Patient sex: F
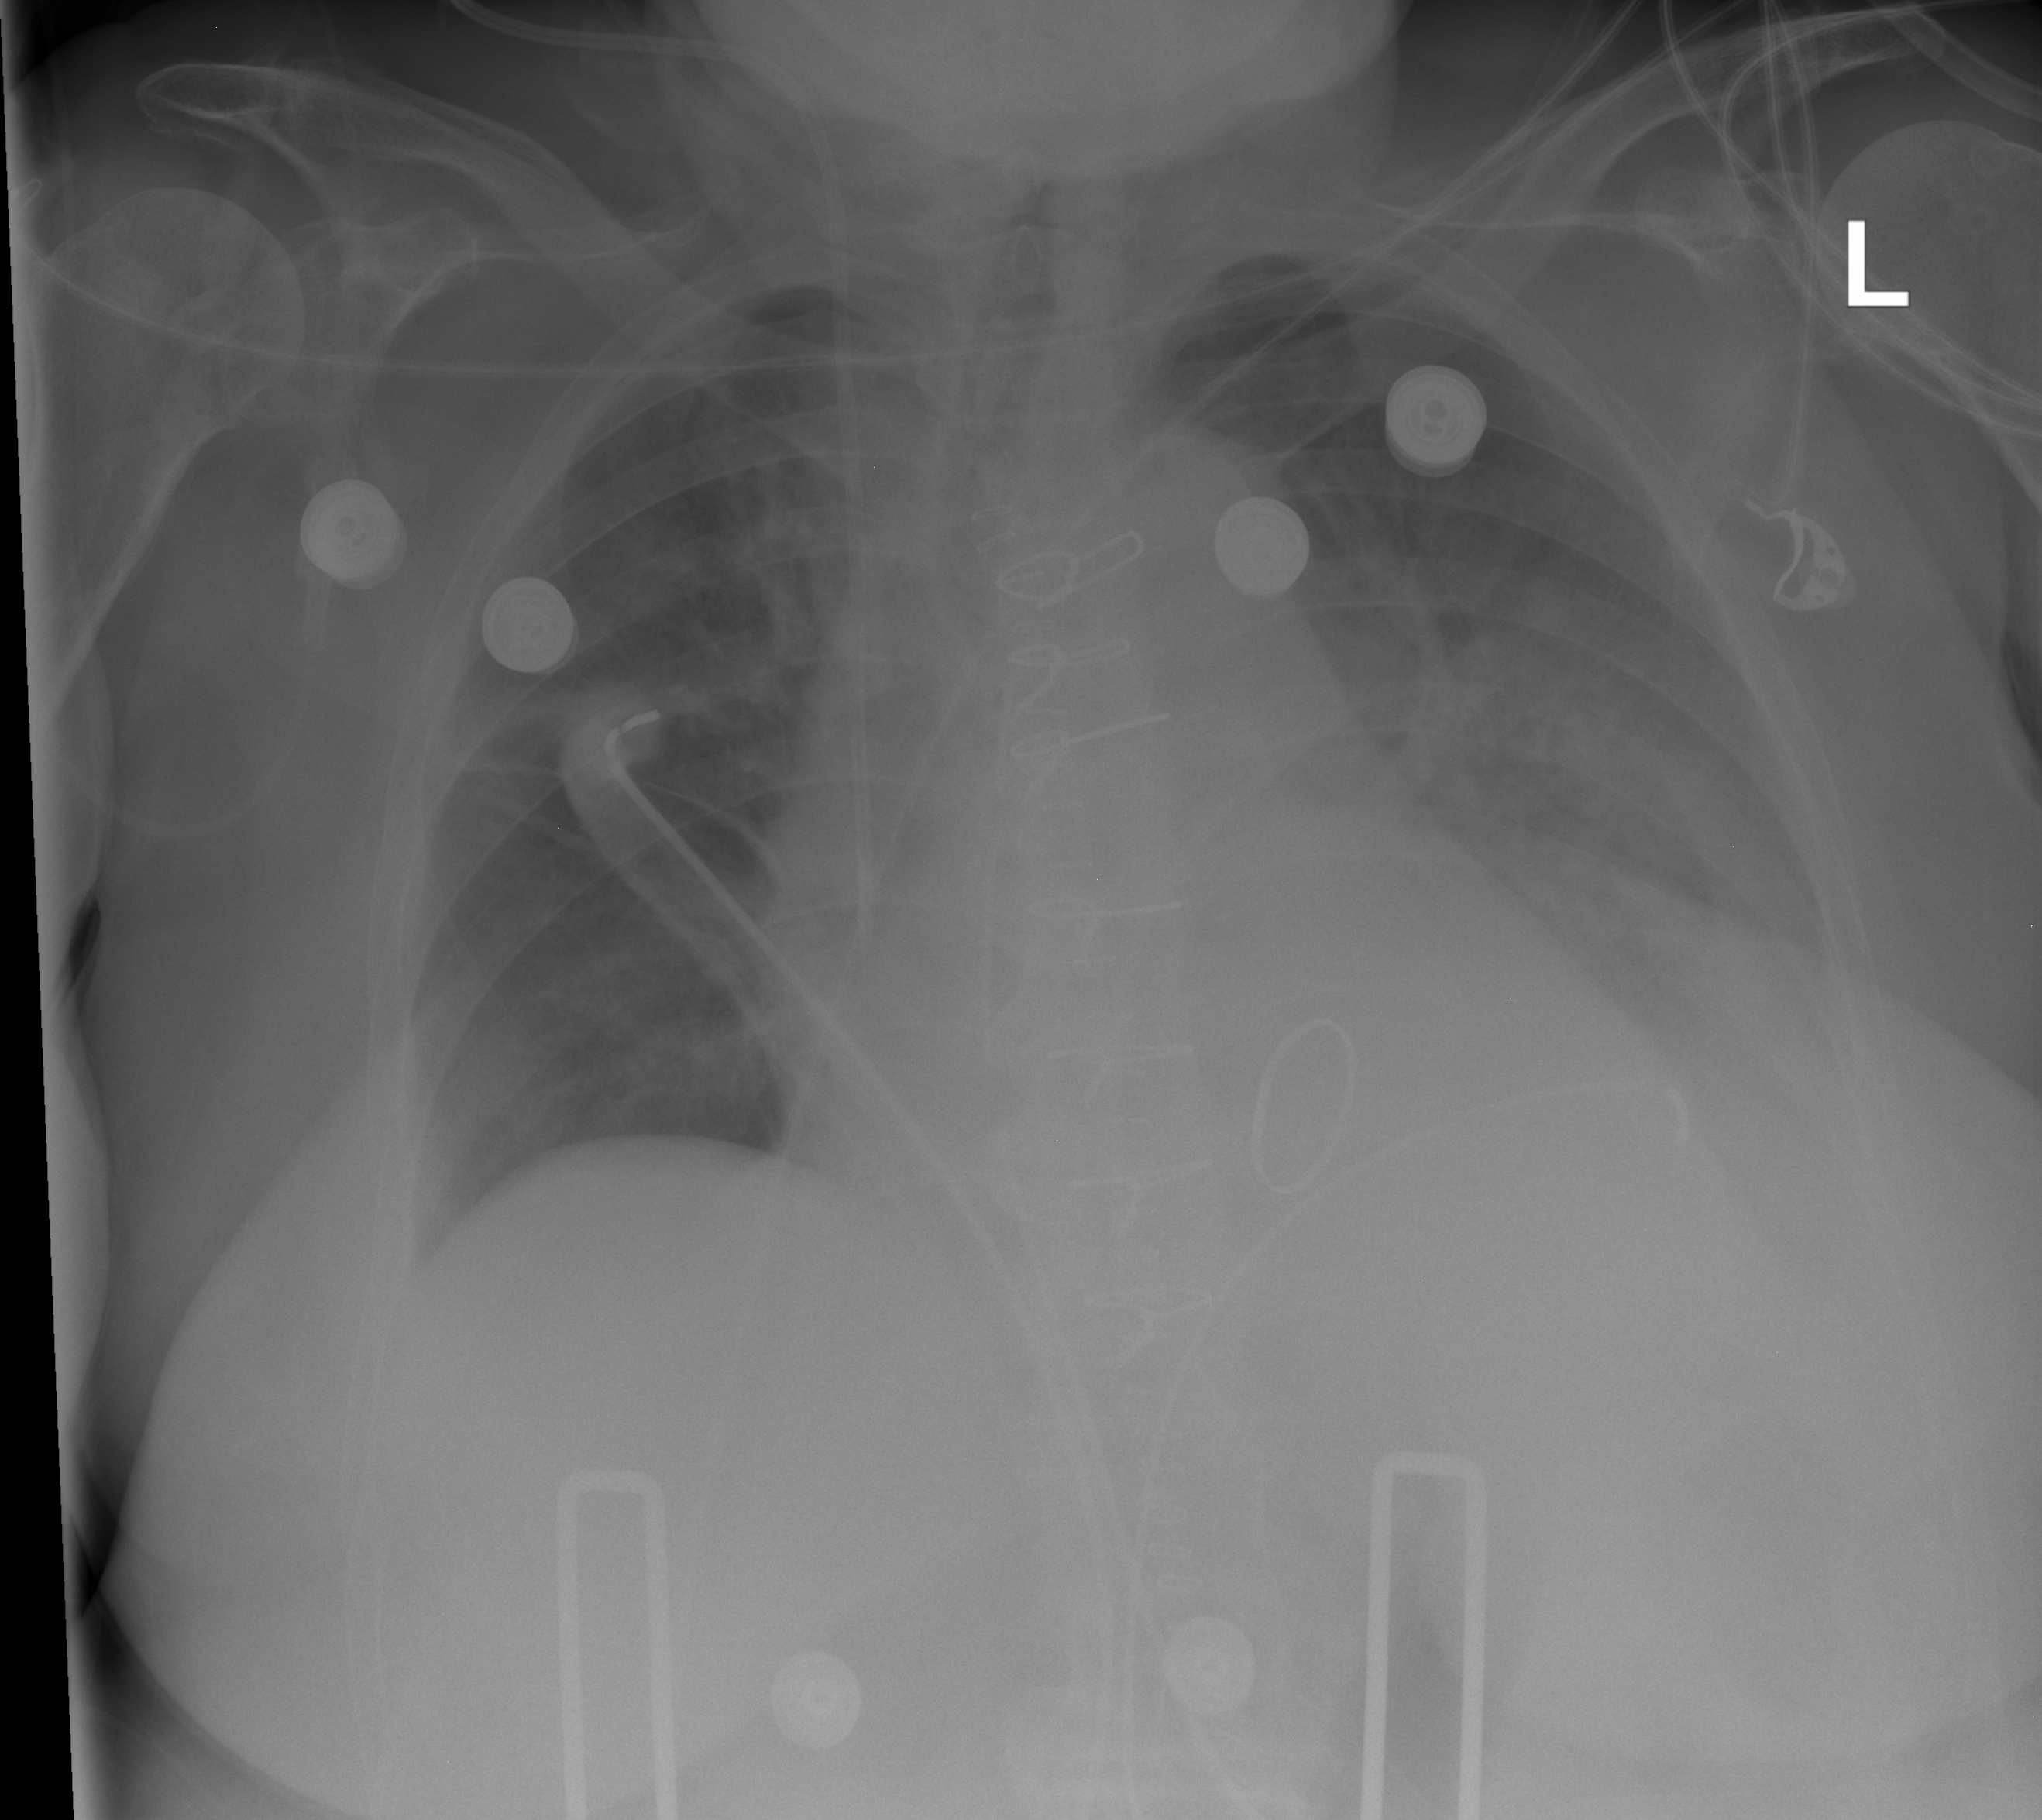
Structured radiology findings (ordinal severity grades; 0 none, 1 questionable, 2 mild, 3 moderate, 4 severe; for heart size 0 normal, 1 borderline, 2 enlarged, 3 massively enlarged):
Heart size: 0
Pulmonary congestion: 1
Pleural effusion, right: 0
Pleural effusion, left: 0
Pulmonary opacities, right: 0
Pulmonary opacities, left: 2
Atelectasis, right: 0
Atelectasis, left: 0